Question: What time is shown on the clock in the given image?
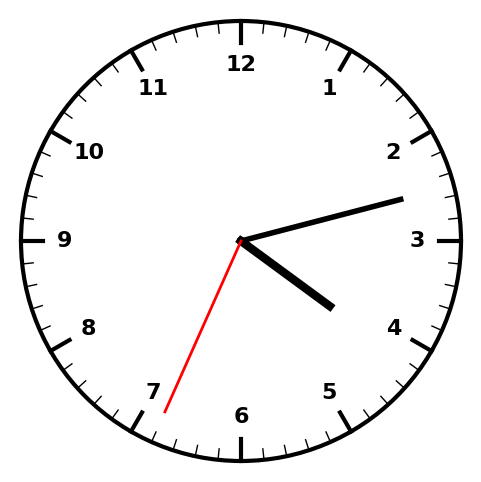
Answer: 04:12:34